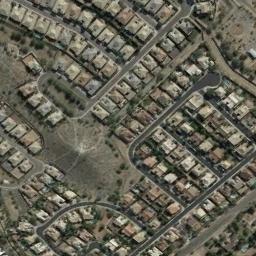
Label: residential